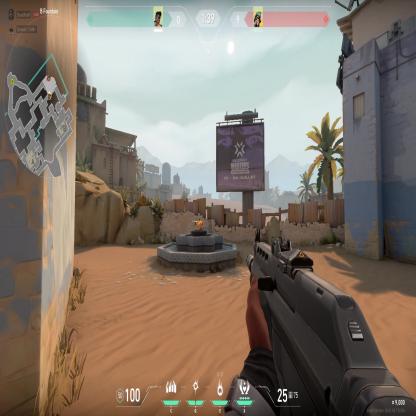
Label: enemy